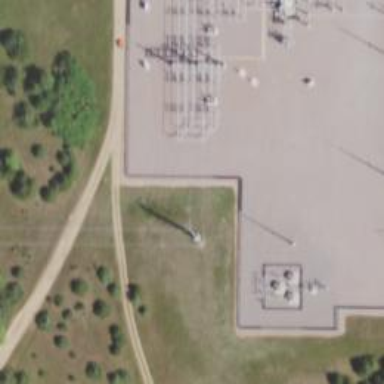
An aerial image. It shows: Power tower.